【题型】填空题　【知识点】函数　【难度】easy
已知函数$f(x)=2^{|x-1|}-1$在区间$[0,m]$上的值域为$[0,3]$，则实数$m$的值为\_\_\_\_\_\_.
【解答】
\noindent \textbf{【答案】}3

\noindent \textbf{【分析】}根据图象的变换得到函数$f(x)=2^{|x-1|}-1$，然后根据函数图象求$m$即可.

\noindent \textbf{【详解】}

\noindent 作出函数$f(x)=2^{|x-1|}-1$的图象如图，函数$f(x)=2^{|x-1|}-1$在$[0,1]$上单减，

\noindent 在$[1,+\infty)$上为增函数，又$f(0)=1$，$f(1)=0$，$f(3)=3$，

\noindent $\therefore$ 若函数$f(x)=2^{|x-1|}-1$在区间$[0,m]$上的值域为$[0,3]$，则实数$m=3$.

\noindent 故答案为：3.
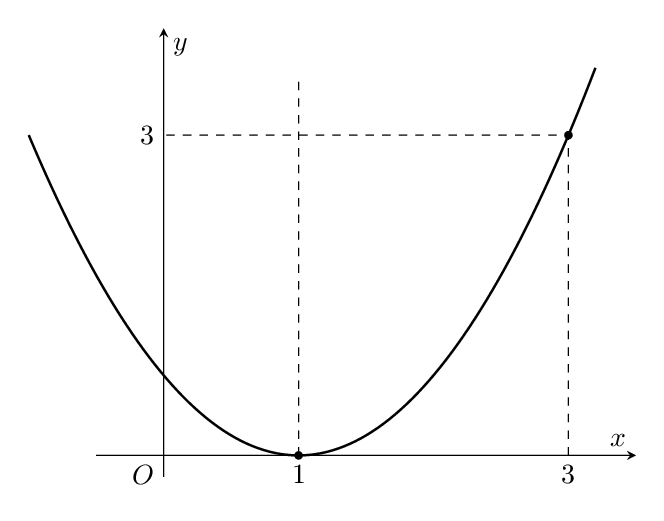